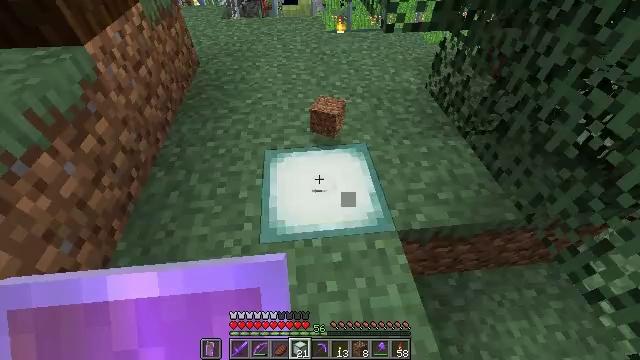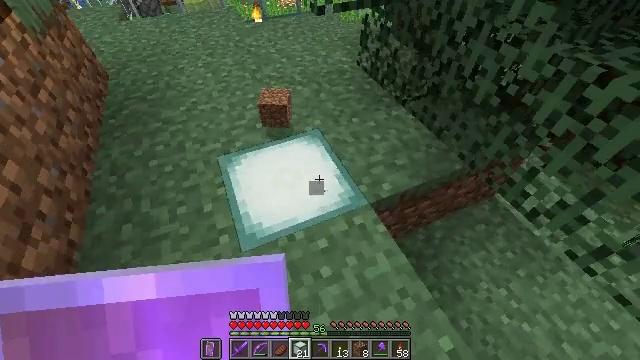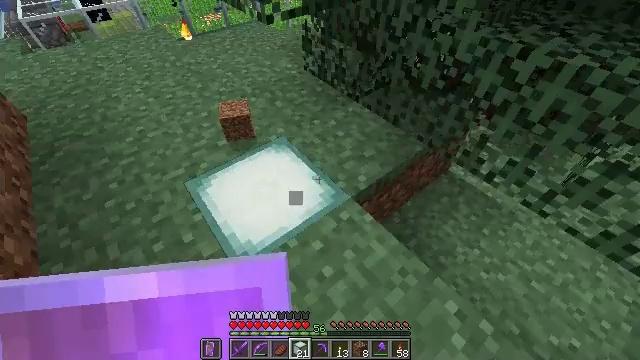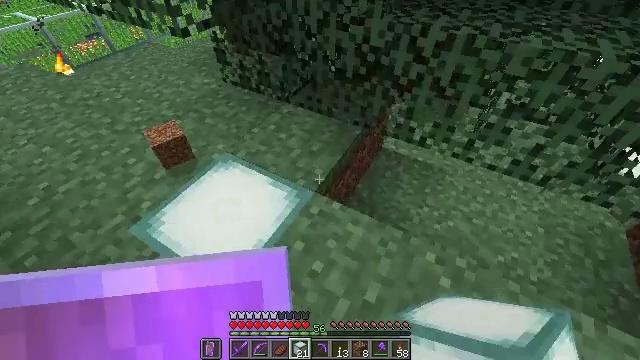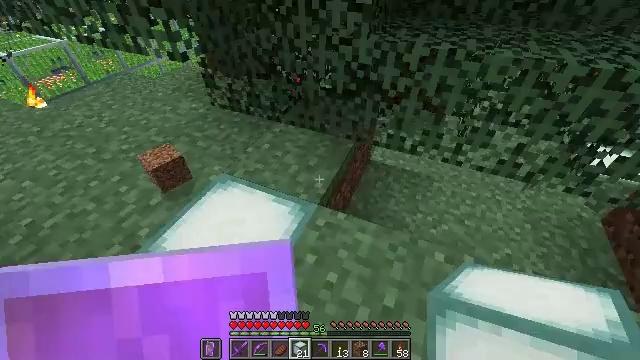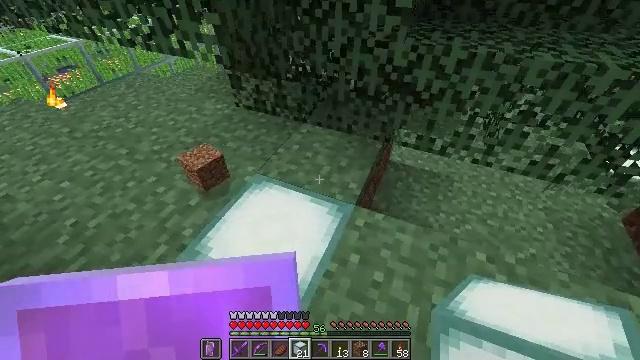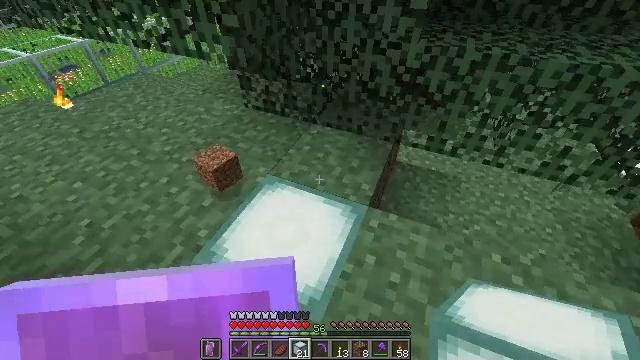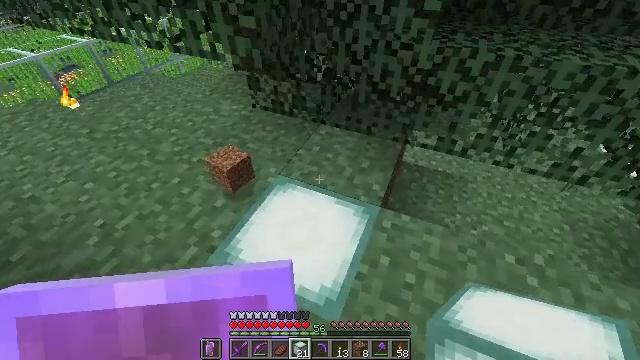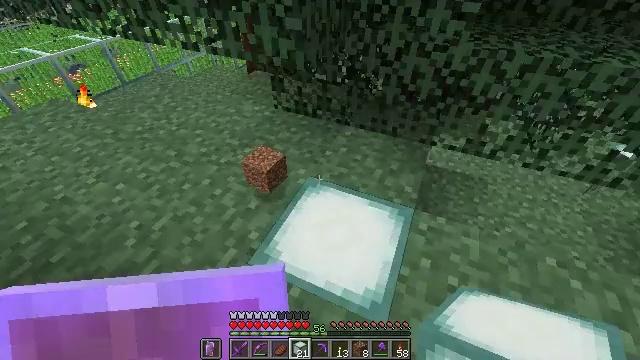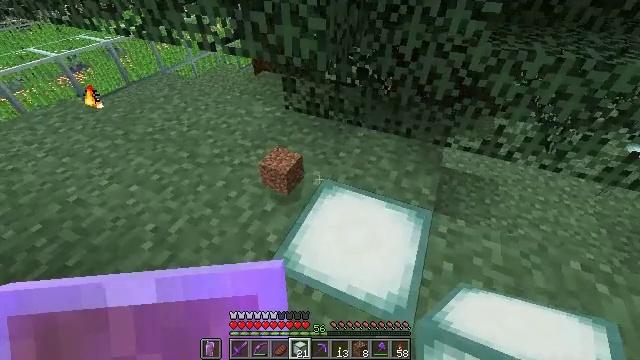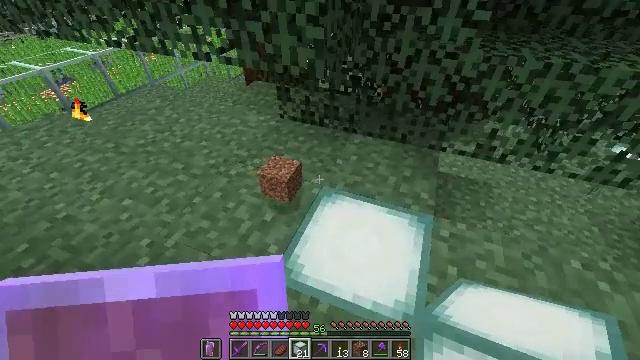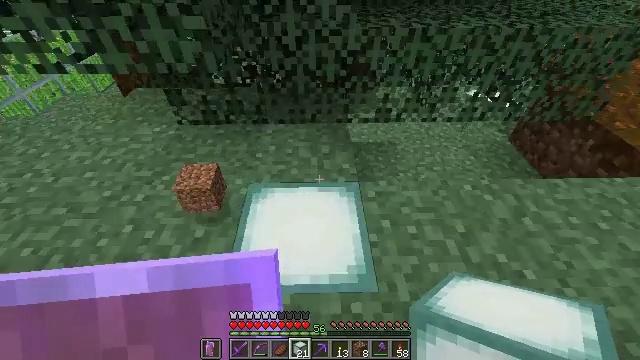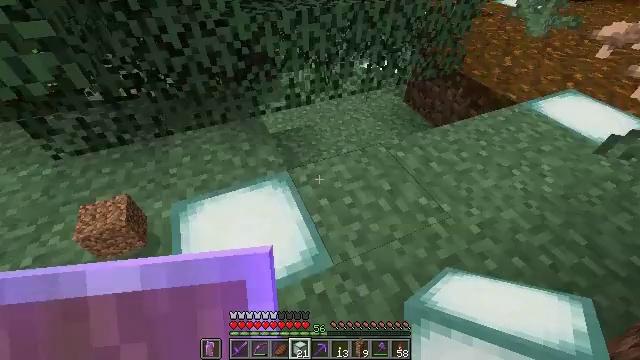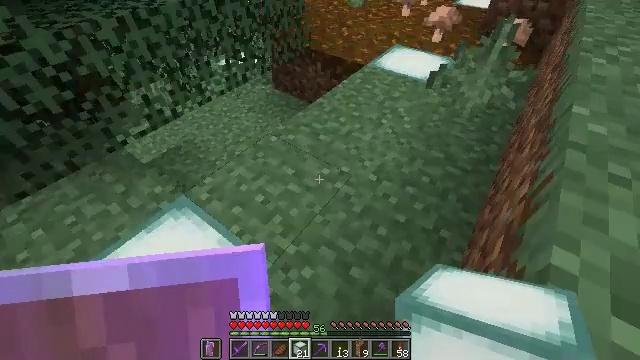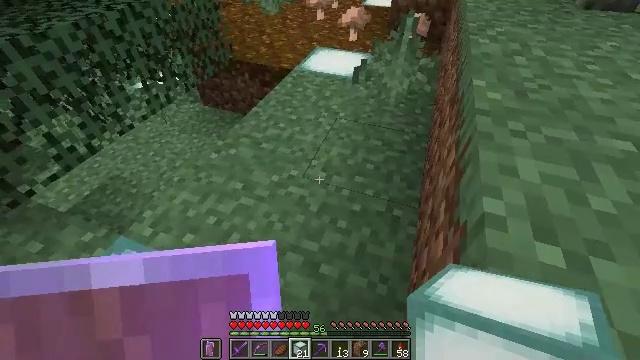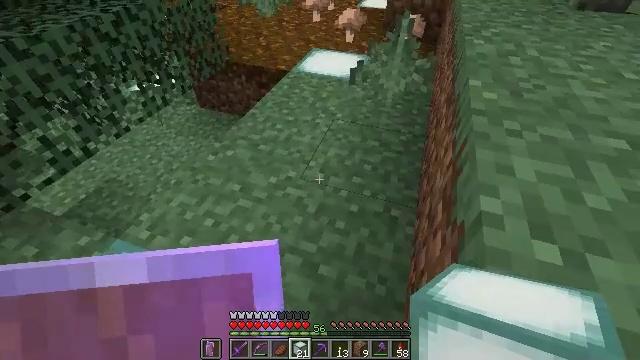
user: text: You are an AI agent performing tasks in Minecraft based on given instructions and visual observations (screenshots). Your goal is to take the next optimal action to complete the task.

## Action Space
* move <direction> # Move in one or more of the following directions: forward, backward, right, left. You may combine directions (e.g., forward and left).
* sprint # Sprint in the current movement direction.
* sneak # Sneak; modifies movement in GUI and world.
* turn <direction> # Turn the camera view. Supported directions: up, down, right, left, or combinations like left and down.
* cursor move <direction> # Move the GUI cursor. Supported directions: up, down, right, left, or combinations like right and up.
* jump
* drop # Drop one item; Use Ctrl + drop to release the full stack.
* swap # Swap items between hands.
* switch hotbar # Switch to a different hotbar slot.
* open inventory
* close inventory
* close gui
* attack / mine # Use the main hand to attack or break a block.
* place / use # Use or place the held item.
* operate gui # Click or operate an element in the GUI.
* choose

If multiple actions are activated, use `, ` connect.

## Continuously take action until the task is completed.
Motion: motion action
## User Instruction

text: Attack the sea lantern to retrieve it.
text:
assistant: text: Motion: move left, turn right and down
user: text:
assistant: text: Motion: move left, turn right and up
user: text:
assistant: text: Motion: move left, turn right
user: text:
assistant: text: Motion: move left, turn right and up
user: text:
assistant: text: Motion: move left
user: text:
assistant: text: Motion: move left
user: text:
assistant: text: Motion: move left
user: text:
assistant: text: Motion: move left
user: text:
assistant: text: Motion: no_op
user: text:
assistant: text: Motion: turn right and up
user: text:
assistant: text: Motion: turn right and down
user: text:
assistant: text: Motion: turn right and down
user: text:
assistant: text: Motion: turn right and down
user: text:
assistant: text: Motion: turn right and up
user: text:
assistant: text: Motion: no_op
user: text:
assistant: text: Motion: no_op
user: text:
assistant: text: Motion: no_op
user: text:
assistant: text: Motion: no_op
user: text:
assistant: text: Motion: no_op
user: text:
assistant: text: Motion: no_op
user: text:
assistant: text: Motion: no_op
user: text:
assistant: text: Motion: no_op
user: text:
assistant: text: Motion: no_op
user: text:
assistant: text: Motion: no_op
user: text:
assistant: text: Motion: turn left
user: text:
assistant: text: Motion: turn left
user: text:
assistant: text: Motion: turn left
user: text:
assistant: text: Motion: move right, turn left and down
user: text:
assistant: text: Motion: move right, turn left
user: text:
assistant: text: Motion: move right